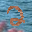
Label: 2